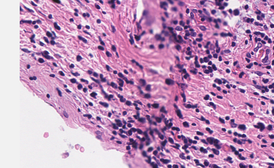
Tumor epithelial tissue: no
Tumor-associated stroma tissue: yes
Normal tissue: no